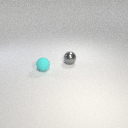
small gray metal sphere behind small cyan rubber sphere